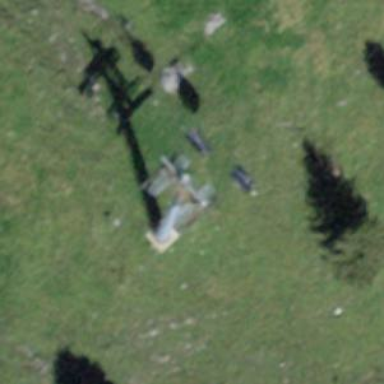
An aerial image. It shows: Pylon for aerialway.